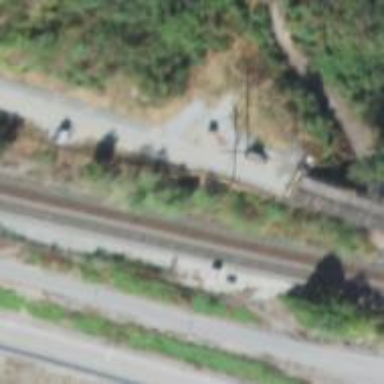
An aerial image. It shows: Railway track.